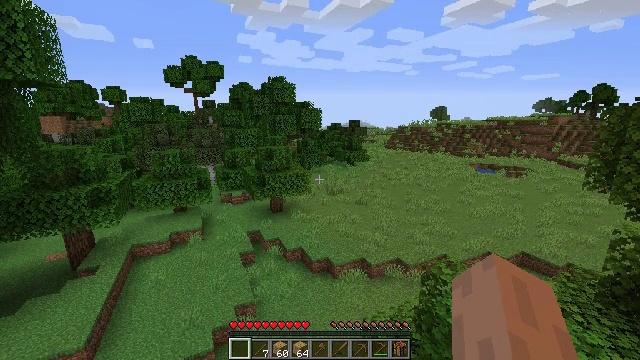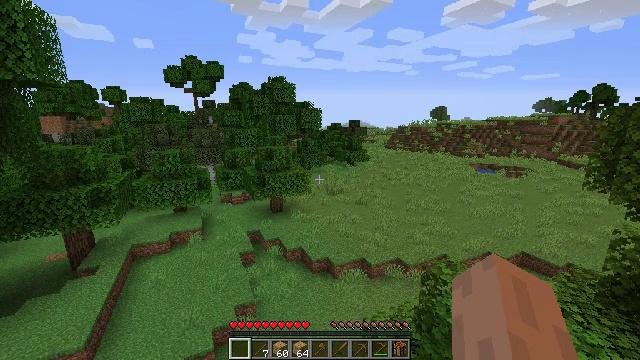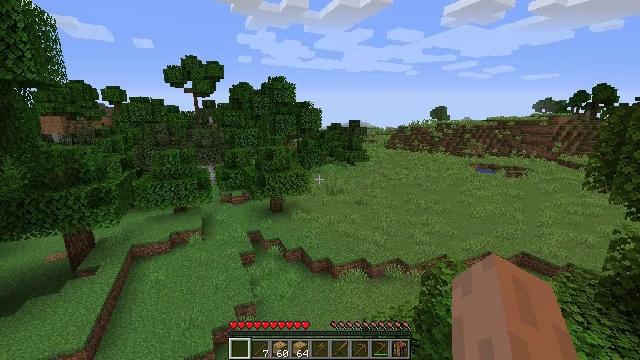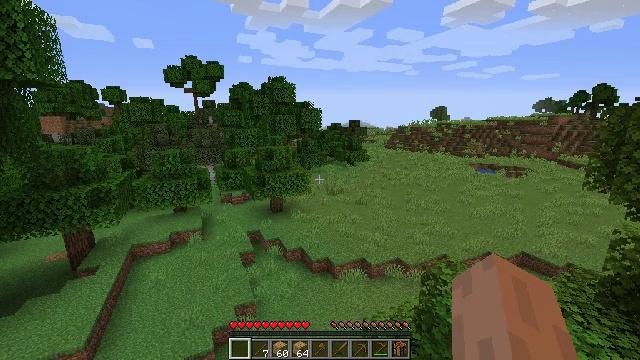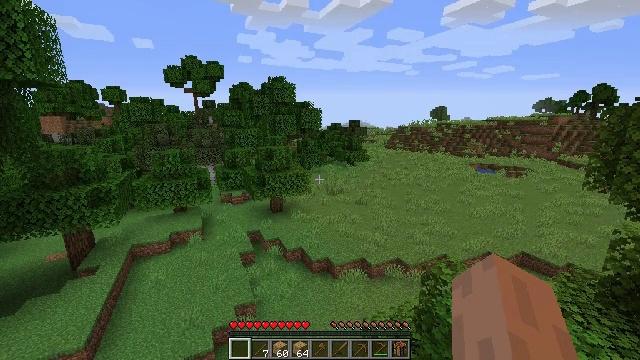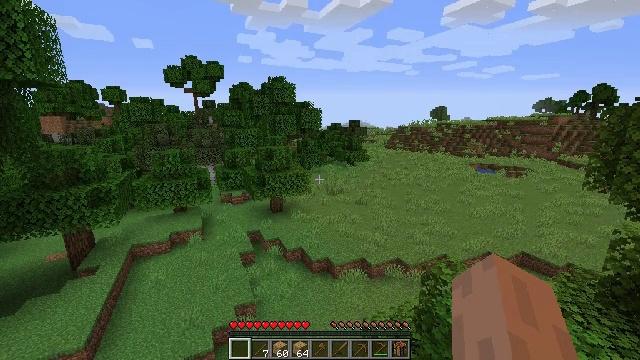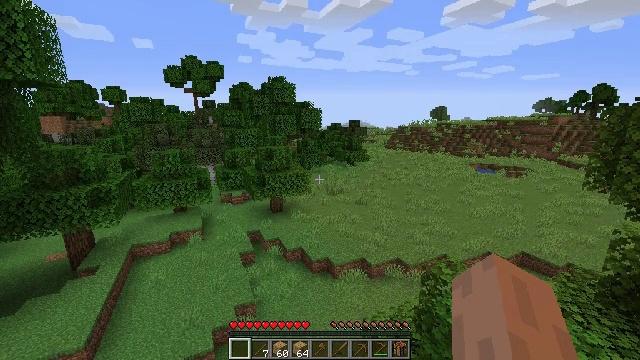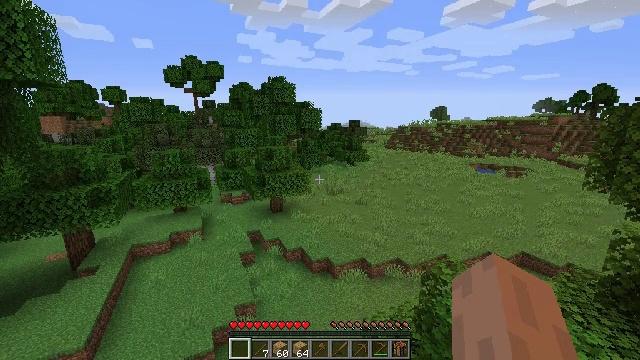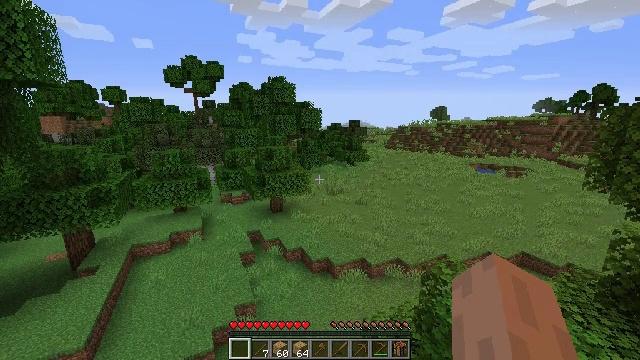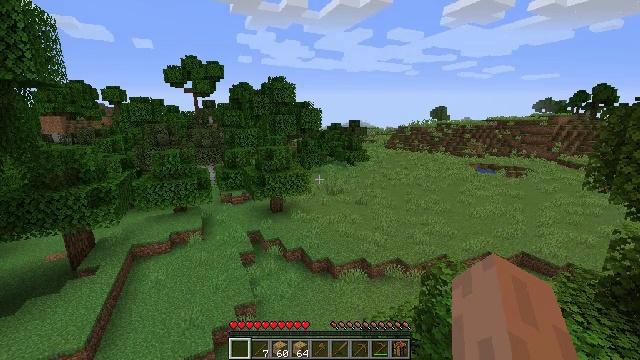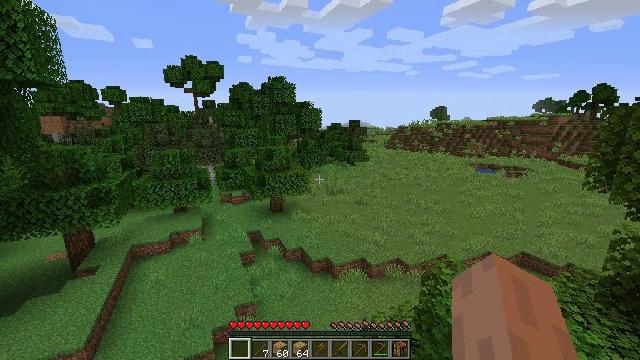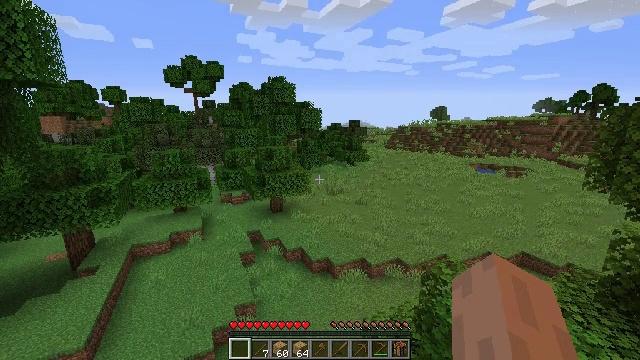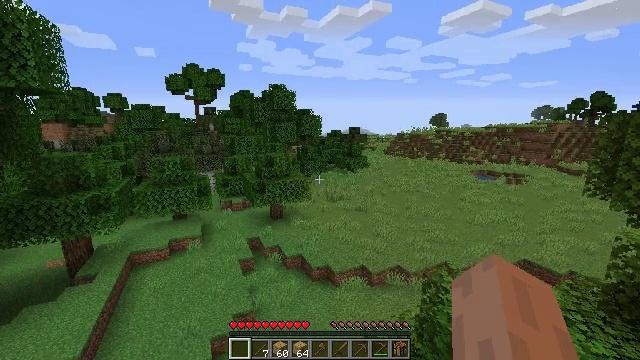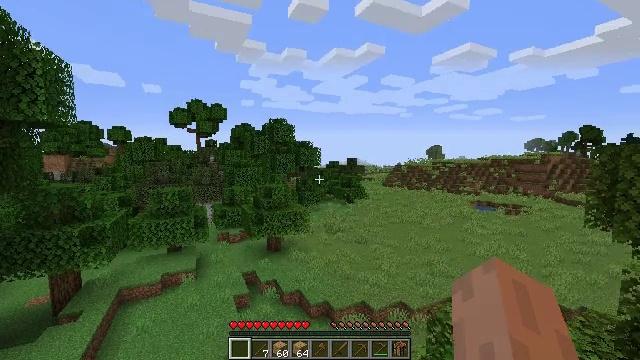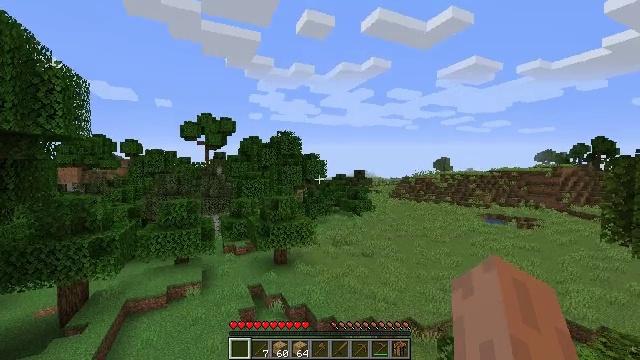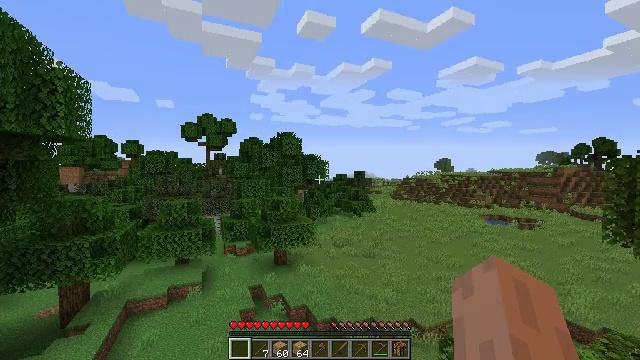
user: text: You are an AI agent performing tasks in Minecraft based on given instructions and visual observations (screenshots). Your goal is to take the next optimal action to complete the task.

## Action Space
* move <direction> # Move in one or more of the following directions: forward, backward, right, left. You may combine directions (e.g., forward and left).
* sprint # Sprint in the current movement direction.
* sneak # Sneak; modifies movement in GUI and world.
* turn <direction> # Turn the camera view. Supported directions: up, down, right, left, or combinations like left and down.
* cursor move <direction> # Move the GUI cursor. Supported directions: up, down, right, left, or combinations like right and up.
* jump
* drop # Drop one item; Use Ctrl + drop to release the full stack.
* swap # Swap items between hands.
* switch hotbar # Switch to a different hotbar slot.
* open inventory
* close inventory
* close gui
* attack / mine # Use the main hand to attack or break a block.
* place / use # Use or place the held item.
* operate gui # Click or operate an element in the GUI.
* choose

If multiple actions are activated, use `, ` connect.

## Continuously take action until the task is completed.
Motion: motion action
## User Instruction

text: Gather oak leaves by attacking.
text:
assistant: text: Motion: no_op
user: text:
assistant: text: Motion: no_op
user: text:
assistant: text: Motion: no_op
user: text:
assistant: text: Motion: no_op
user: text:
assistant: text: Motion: no_op
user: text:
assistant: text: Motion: no_op
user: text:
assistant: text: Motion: no_op
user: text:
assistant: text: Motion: no_op
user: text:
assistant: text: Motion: no_op
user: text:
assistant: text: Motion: no_op
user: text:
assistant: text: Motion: no_op
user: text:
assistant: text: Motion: turn up
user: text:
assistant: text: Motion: turn up
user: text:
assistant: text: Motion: turn left and up
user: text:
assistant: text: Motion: no_op
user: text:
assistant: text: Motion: no_op
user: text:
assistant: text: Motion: no_op
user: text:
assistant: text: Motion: turn left and down
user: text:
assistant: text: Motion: turn left and down
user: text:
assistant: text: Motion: no_op
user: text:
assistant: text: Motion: no_op
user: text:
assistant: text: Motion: no_op
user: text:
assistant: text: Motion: no_op
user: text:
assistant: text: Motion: no_op
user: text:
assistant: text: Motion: no_op
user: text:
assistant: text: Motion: no_op
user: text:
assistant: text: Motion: turn left
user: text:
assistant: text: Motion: turn left
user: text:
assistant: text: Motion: no_op
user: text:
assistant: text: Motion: no_op